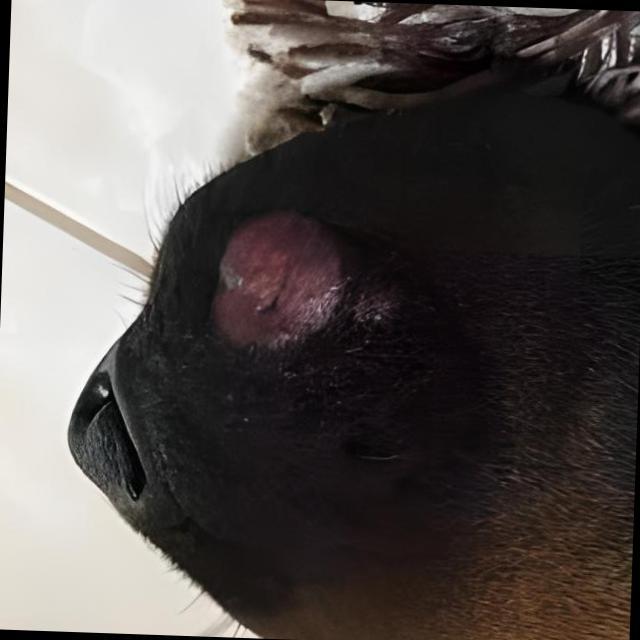
Canine dermatitis — inflammation of the skin presenting with erythema, pruritus, papules, and excoriation. May be allergic, contact, or atopic in origin.